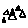
Label: triangle